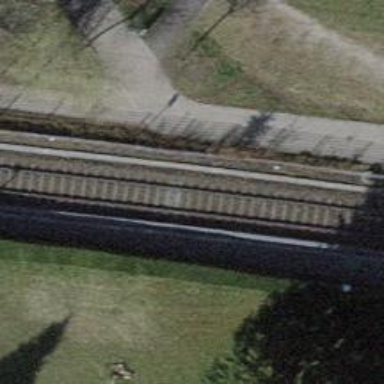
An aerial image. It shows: Single-track railway with electrified contact lines.